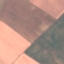
Land use / land cover: AnnualCrop